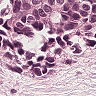
Metastatic tissue present: yes